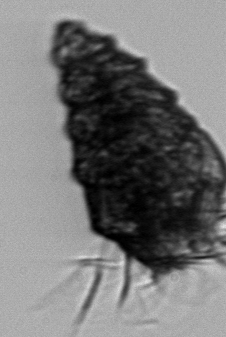
Label: Laboea_strobila